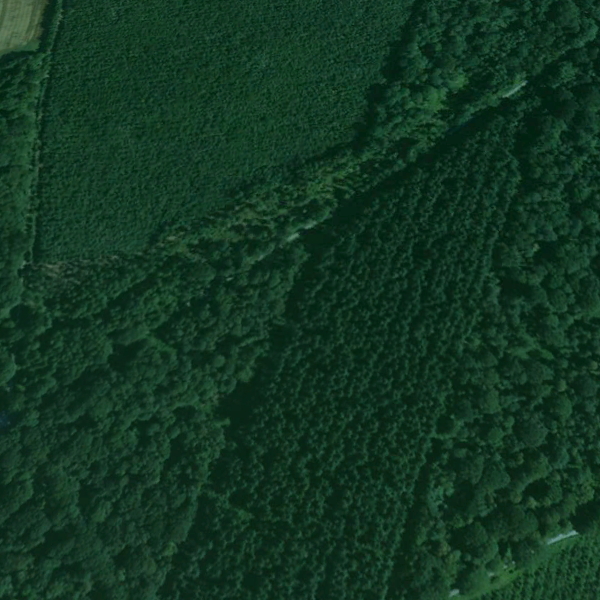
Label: Forest